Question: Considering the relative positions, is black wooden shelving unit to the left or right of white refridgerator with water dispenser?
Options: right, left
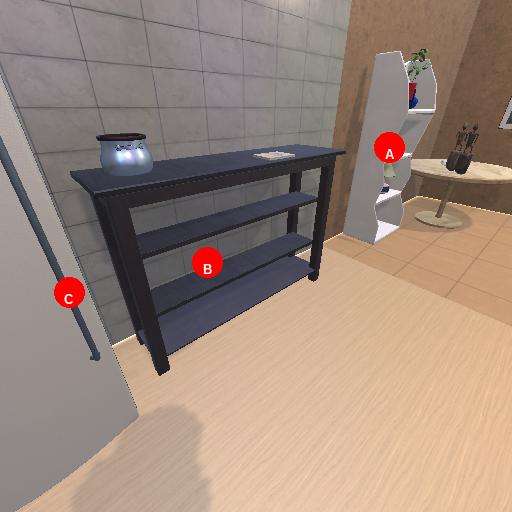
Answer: right